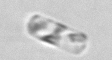
Label: Cerataulina_pelagica